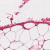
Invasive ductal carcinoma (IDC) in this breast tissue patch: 0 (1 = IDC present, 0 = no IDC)